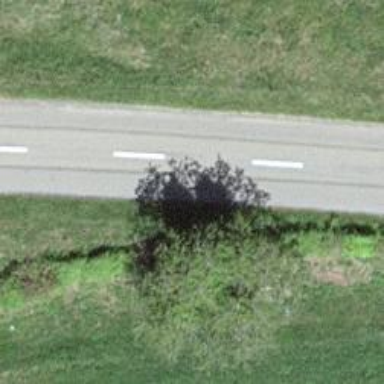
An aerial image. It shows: Deciduous broadleaved tree.